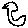
Label: bird